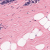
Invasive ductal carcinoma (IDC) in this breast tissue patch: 0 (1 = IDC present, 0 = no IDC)